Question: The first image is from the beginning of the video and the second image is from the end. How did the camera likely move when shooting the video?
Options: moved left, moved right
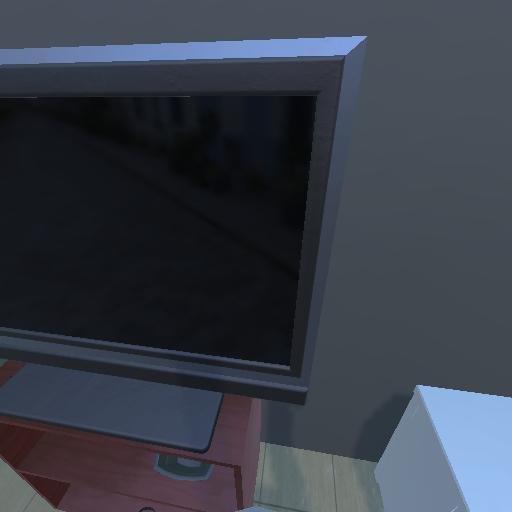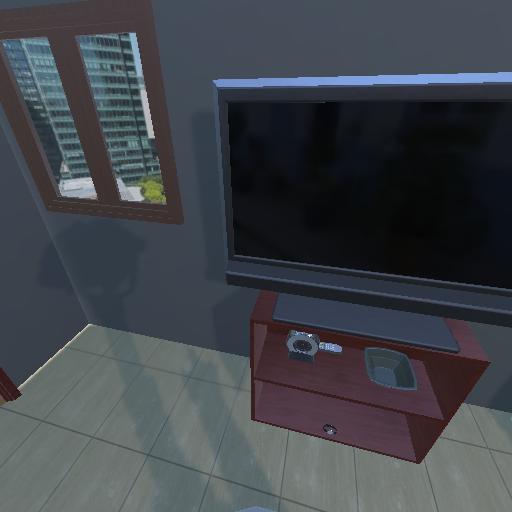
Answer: moved left